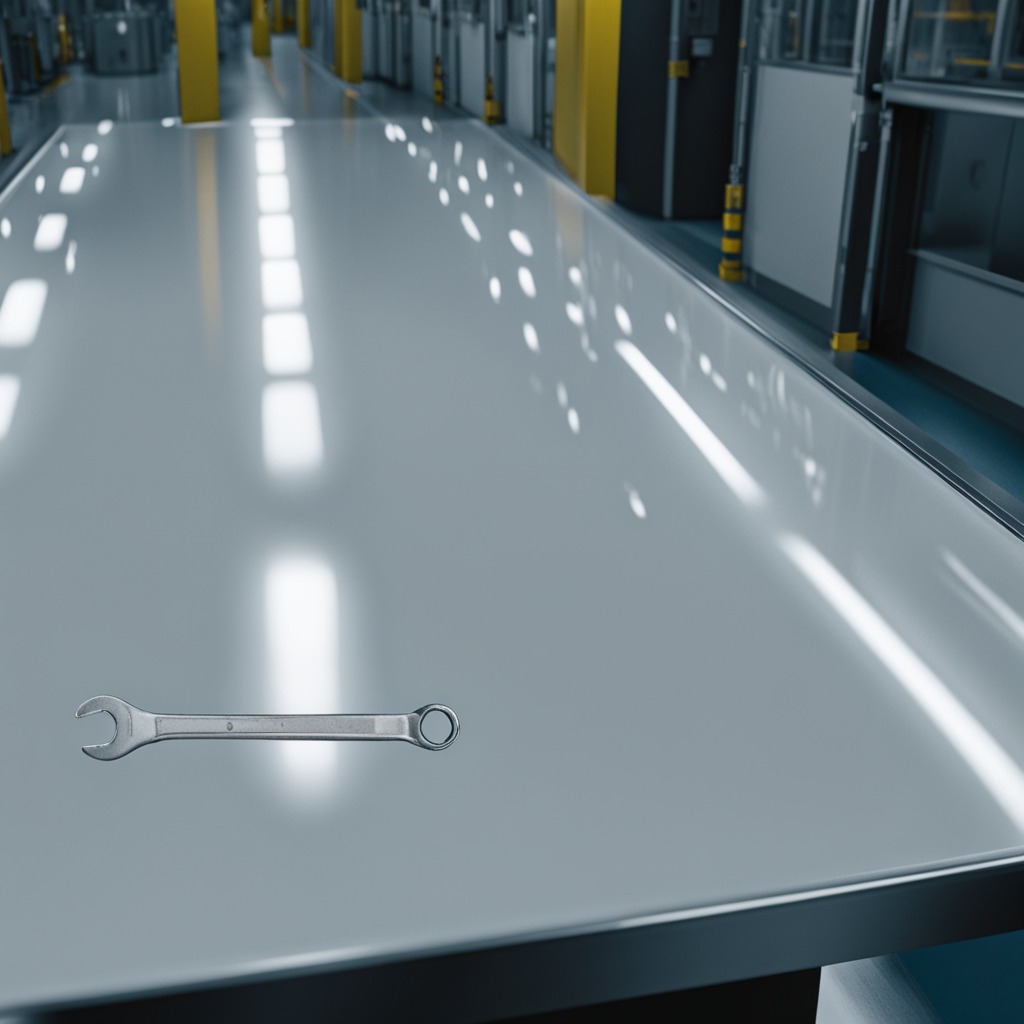
A wrench is lying on the table in the ship maintenance bay.